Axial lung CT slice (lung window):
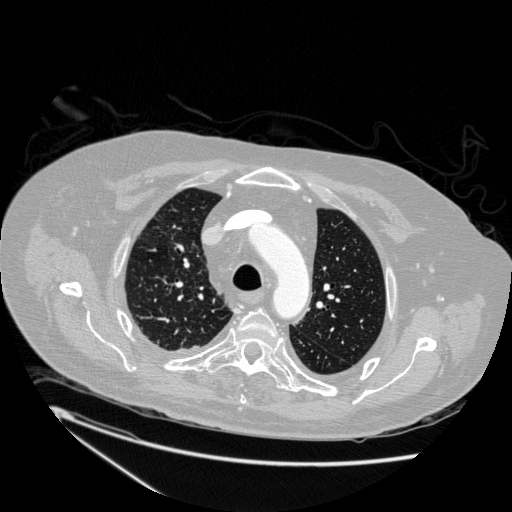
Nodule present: no